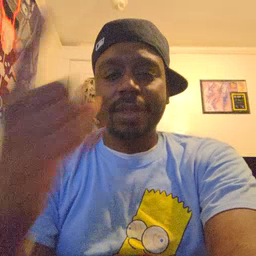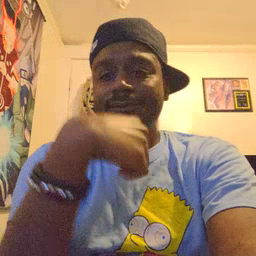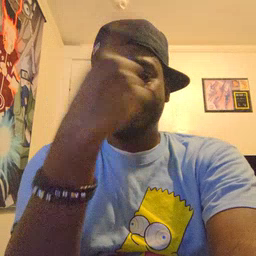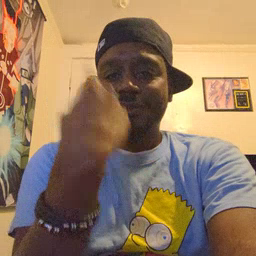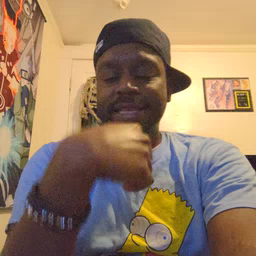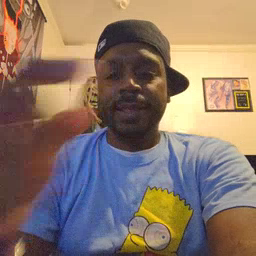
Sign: face